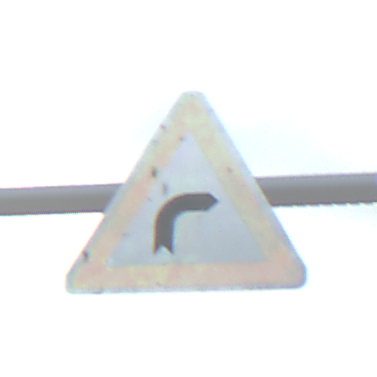
Verkehrszeichen: KurveRechts
Umgebung: Outdoor, RoadRail
Tageszeit: SunriseSunset
Wetter: PartlyCloudy
Licht: Natural
Jahreszeit: NotSpecified
Kontrast: LowContrast